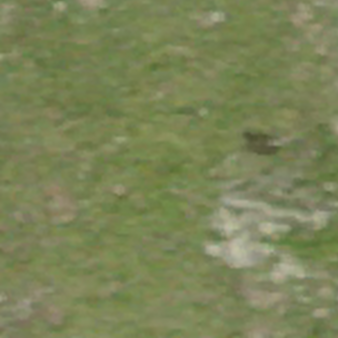
Label: other